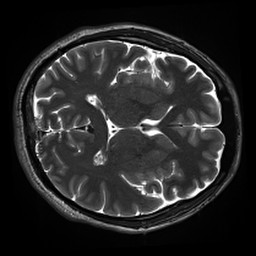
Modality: inplaneT2
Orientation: axial
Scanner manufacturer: siemens
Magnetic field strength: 3 T
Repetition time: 11 s
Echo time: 0.059 s